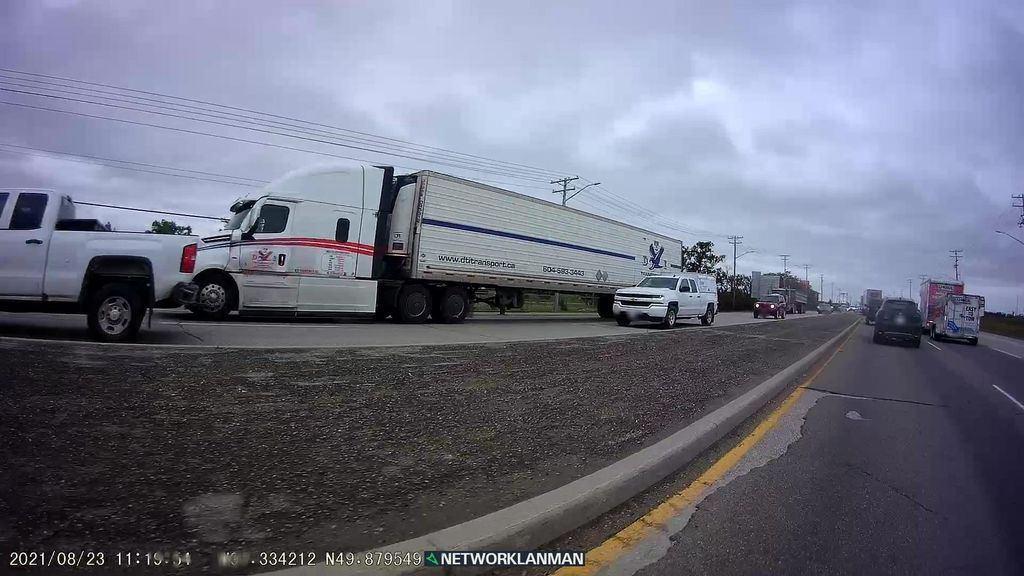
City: winnipeg